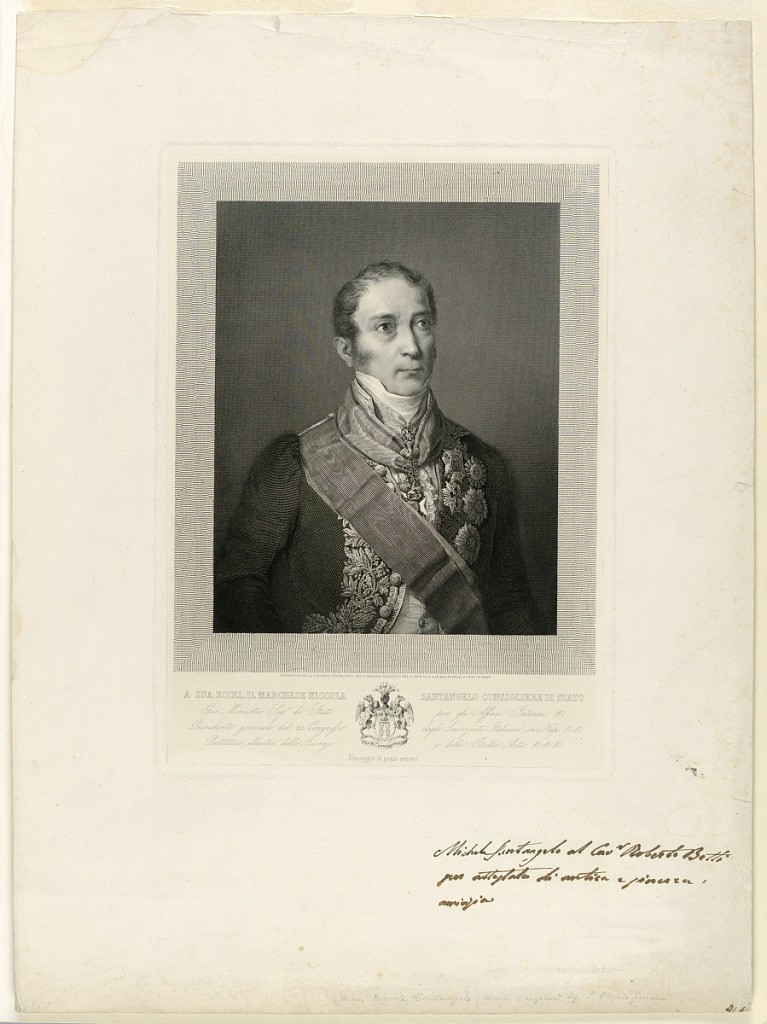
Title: Portrait of Marquis Niccola Santagelo
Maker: Tommaso Aloysio-Juvara, Italian, 1809 - 1875
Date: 1850-1870
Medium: Engraving on paper
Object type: Print
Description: Half-length portrait in three-quarter view to right. The sitter, a middle-aged man wears an evening jacket with orders.